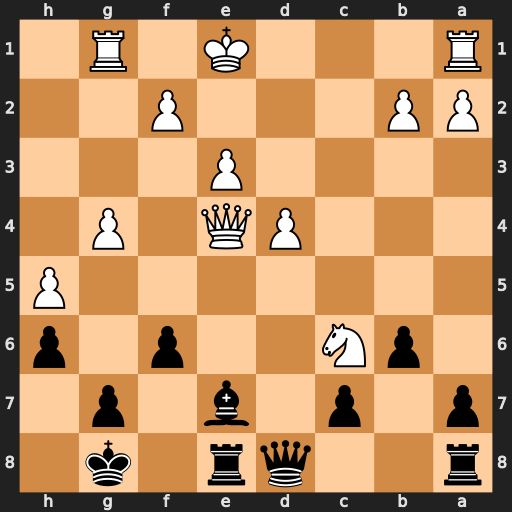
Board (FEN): r2qr1k1/p1p1b1p1/1pN2p1p/7P/3PQ1P1/4P3/PP3P2/R3K1R1
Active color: b
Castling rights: Q
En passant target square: -
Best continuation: Bb4+ Ke2 Rxe4 Nxd8 Rxd8